Interaction volume radius: 5 \u00c5
Interaction volume height: 25 \u00c5
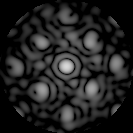
Disorder parameter: 0.3875